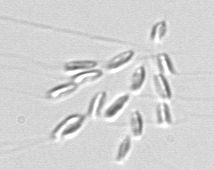
Label: Dinobryon